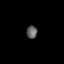
Tissue: lung
Cell type: Endothelial cells
Senescence score: 0.5493
Nuclear area (px): 132
Mean DAPI intensity: 97.227